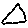
Label: triangle